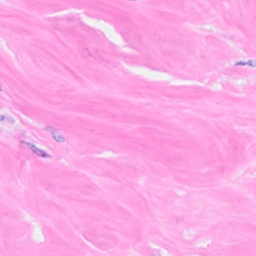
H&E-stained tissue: Breast